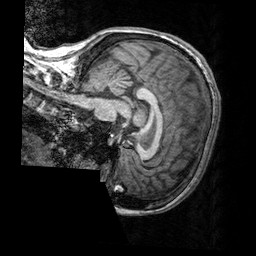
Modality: T1w
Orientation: sagittal
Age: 33
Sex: female
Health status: healthy
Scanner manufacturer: siemens
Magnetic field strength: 3 T
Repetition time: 2.3 s
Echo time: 0.00303 s